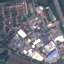
Land use / land cover class: Industrial